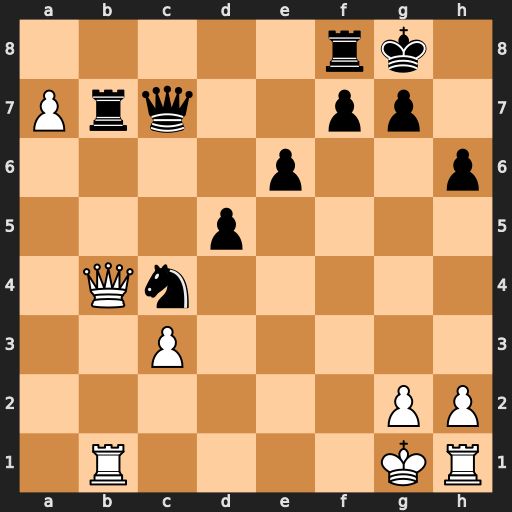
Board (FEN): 5rk1/Prq2pp1/4p2p/3p4/1Qn5/2P5/6PP/1R4KR
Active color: w
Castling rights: -
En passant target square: -
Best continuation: Qxf8+ Kh7 Rxb7 Qxb7 Qb8